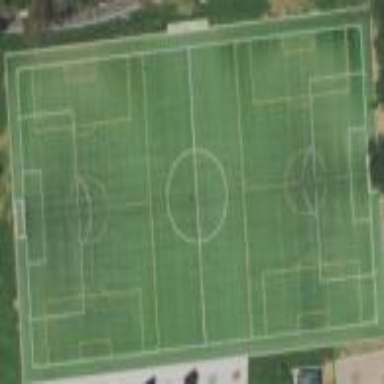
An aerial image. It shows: Soccer pitch with grass surface for leisure land.